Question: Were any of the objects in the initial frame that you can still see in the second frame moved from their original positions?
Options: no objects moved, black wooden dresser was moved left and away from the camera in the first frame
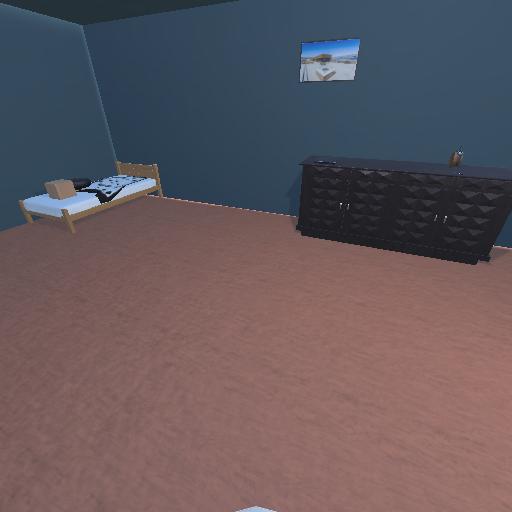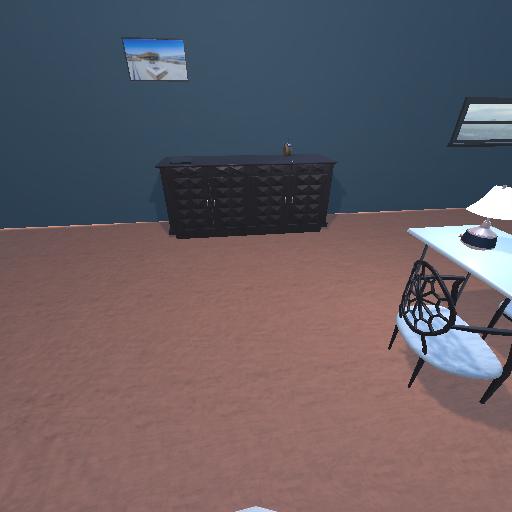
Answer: no objects moved